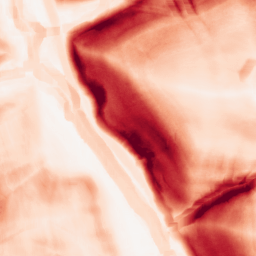
Category: morphological
Decomposition family: morphological_gradient
Decomposition parameters: size: 10
shape: square
Upsampling method: lanczos
Upsampling parameters: scale: 2
Upsampling scale: 2